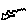
Label: zigzag